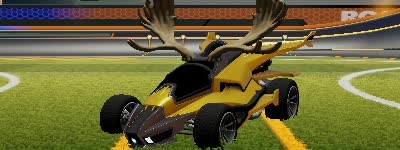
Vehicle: aftershock